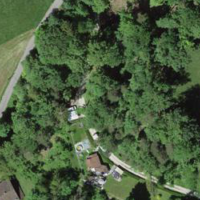
EUNIS habitat code: 44
Species observed at this site:
Equisetum telmateia
Filipendula ulmaria